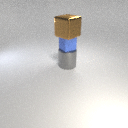
large gray metal cylinder below small blue rubber cube